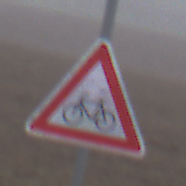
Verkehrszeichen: RadverkehrRechts
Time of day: MorningAfternoon
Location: Outdoor (RoadRail)
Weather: Overcast
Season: NotSpecified
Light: Natural